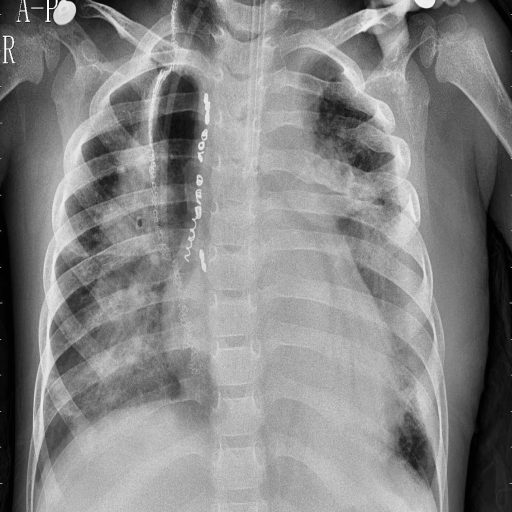
Finding: PNEUMONIA